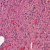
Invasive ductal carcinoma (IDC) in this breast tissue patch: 0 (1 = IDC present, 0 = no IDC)